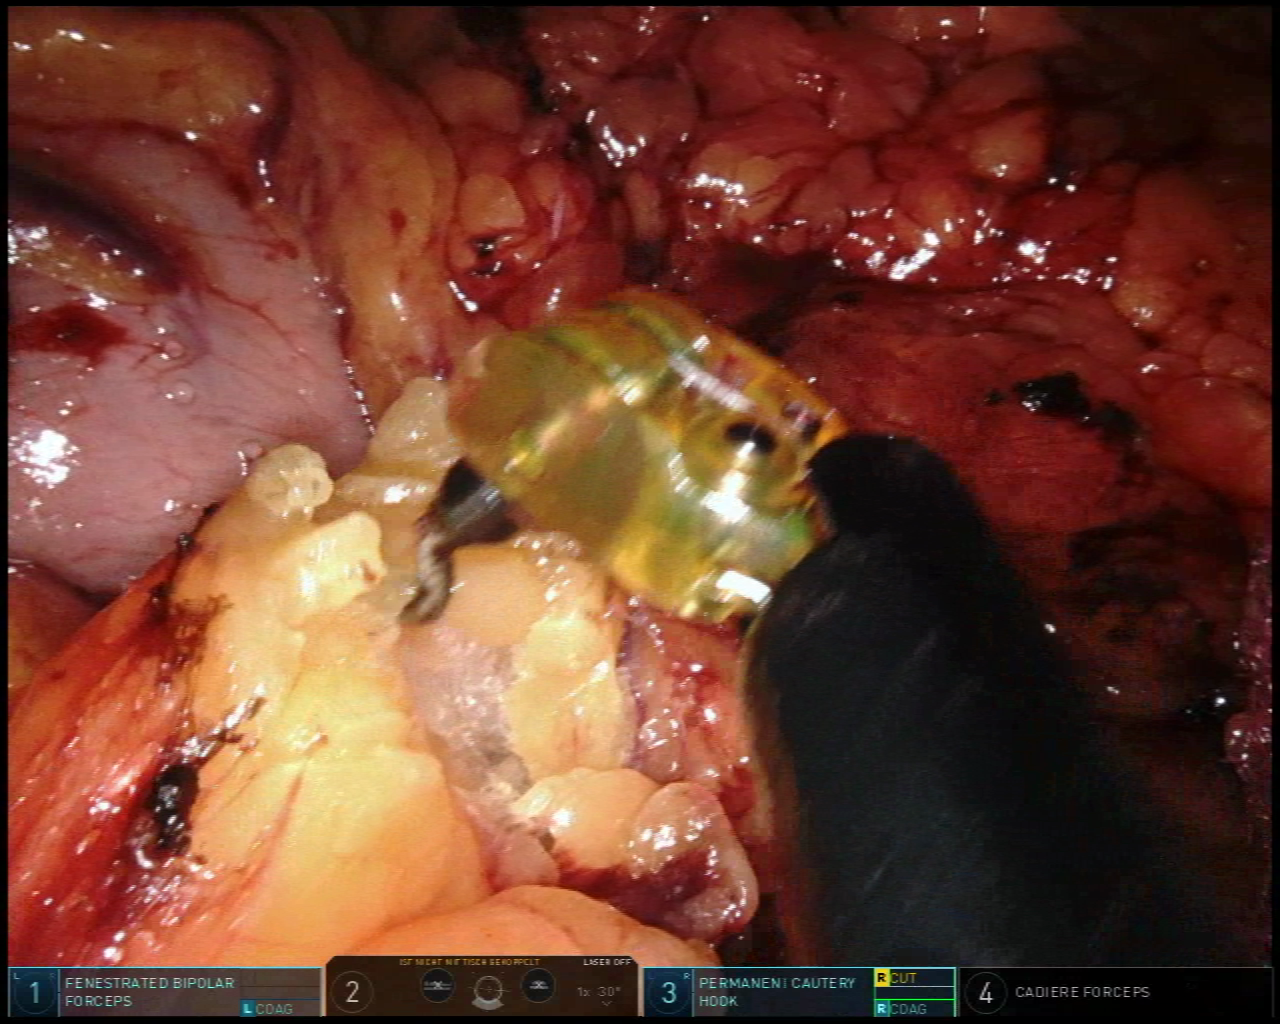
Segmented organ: stomach
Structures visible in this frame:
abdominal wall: no
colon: no
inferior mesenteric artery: no
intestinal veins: no
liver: no
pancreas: no
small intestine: no
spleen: no
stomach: yes
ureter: no
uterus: no
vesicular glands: no